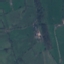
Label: Pasture